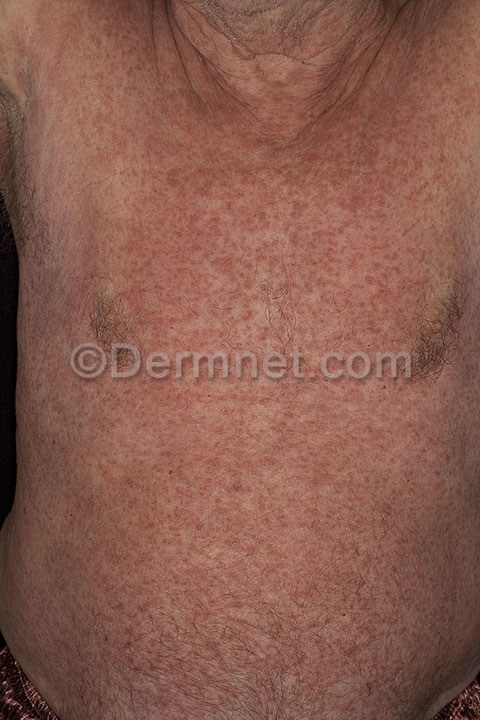
Disease: Eczema Photos